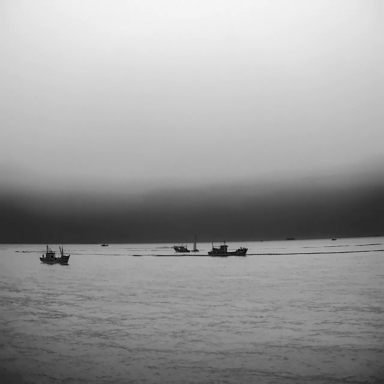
There is a sailboat in the infrared image.